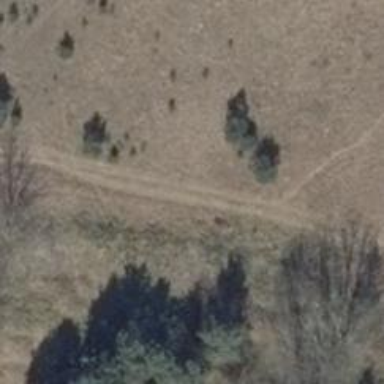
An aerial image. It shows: Grass track with grade5 tracktype.